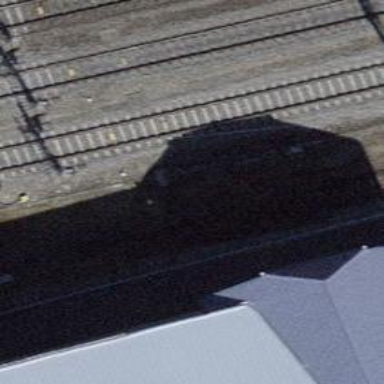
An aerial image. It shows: Railway switch.